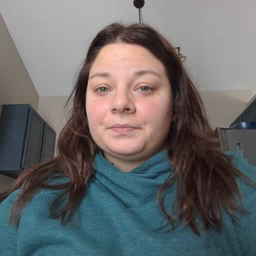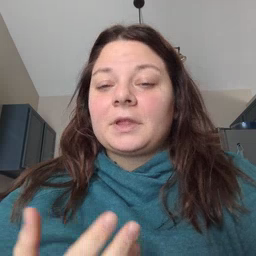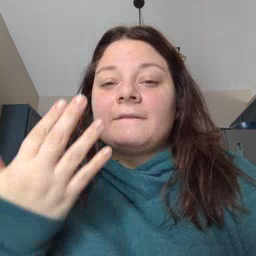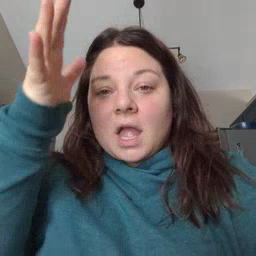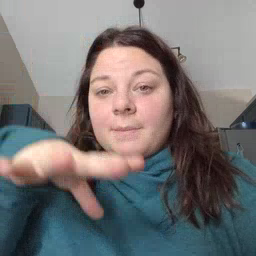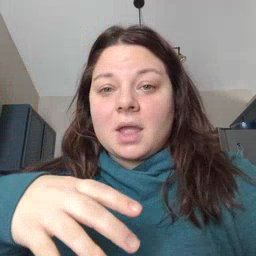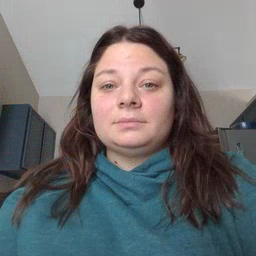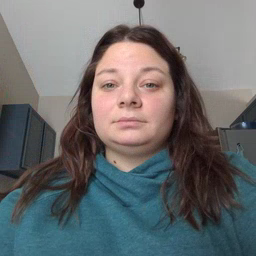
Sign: fireman